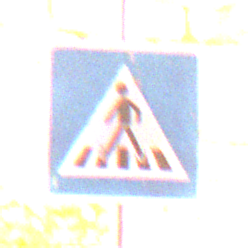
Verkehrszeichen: FussgaengerueberwegRechts
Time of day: MorningAfternoon
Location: Outdoor (Urban)
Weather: Clear
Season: NotSpecified
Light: Natural